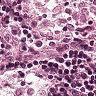
Metastatic tissue present: no